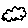
Label: cloud